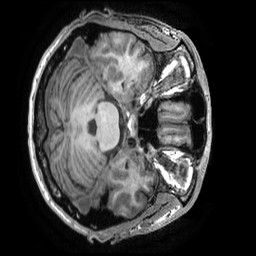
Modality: T1w
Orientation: axial
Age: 29
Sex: male
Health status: healthy
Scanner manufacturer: ge